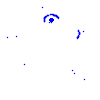
Particle: pion